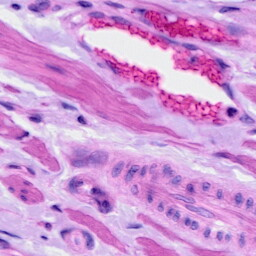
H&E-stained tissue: Ovarian